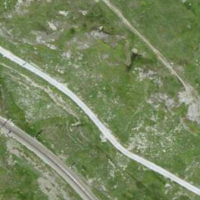
EUNIS habitat code: 26
Species observed at this site:
Kalmia procumbens
Oenanthe oenanthe
Anthus spinoletta
Montifringilla nivalis
Fringilla coelebs
Turdus merula
Campanula barbata
Silene acaulis
Phoenicurus ochruros
Falco tinnunculus
Corvus corax
Periparus ater